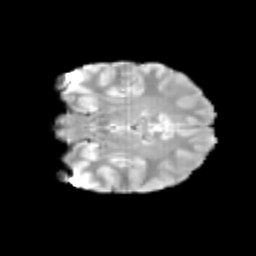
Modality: T2w
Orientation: coronal
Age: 13
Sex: female
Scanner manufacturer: siemens
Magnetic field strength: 3 T
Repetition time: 3.8 s
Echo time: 0.07 s